Question: In my Xib. I have included 3 sub views and 3 small imageviews

![I Have to include animation to right swipe and left swipe for each view separately. Simple swipe for one view works fine according to the direction of swipe the item gets Favorited and the image position also could change ][2]
'''
//........towards right Gesture recogniser for swiping.....//
UISwipeGestureRecognizer *rightRecognizer = [[UISwipeGestureRecognizer alloc] initWithTarget:self action:@selector(rightSwipeHandle:)];
rightRecognizer.direction = UISwipeGestureRecognizerDirectionRight;
[rightRecognizer setNumberOfTouchesRequired:1];
[self.view addGestureRecognizer:rightRecognizer];
//........towards left Gesture recogniser for swiping.....//
UISwipeGestureRecognizer *leftRecognizer = [[UISwipeGestureRecognizer alloc] initWithTarget:self action:@selector(leftSwipeHandle:)];
leftRecognizer.direction = UISwipeGestureRecognizerDirectionLeft;
[leftRecognizer setNumberOfTouchesRequired:1];
[self.view addGestureRecognizer:leftRecognizer];
- (void)rightSwipeHandle:(UISwipeGestureRecognizer*)gestureRecognizer
{
NSLog(@"Right Gesture");
self.Favimage.hidden = false;
self.closeImage.hidden = true;
}
- (void)leftSwipeHandle:(UISwipeGestureRecognizer*)gestureRecognizer
{
NSLog(@"Left Gesture");
self.Favimage.hidden = true;
self.closeImage.hidden = false;
}
'''
This what im tried now. I have to do it with better animation. Thanks in advance
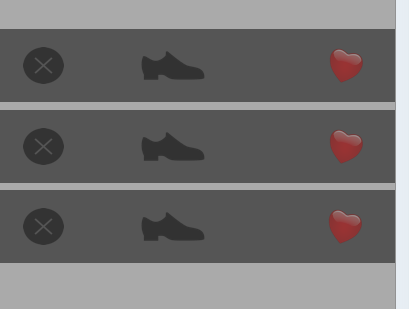
Answer: i think. This is what you are looking for
'''
- (void)rightSwipeHandle:(UISwipeGestureRecognizer*)gestureRecognizer
{
NSLog(@"Right Gesture");
self.closeImage.hidden = true;
// self.shoe.hidden = true;
//Do moving
CGRect finalFrame = CGRectMake(150,5, 64, 63);
[UIView animateWithDuration:0.5 animations:^{
_shoe.frame = finalFrame;
self.Favimage.hidden = true;
} completion:^(BOOL finished) {
self.Favimage.hidden = false;
// [_Favimage removeFromSuperview];
//[_Favimage removeFromSuperview];
//[self.view removeGestureRecognizer:gestureRecognizer];
}];
}
- (void)leftSwipeHandle:(UISwipeGestureRecognizer*)gestureRecognizer
{
NSLog(@"Left Gesture");
self.Favimage.hidden = true;
self.closeImage.hidden = false;
CGRect finalFrame = CGRectMake(77,5, 70, 63);
[UIView animateWithDuration:0.5 animations:^{
_shoe.frame = finalFrame;
} completion:^(BOOL finished) {
//self.Favimage.hidden = false;
//[_Favimage removeFromSuperview];
//[_Favimage removeFromSuperview];
//[self.view removeGestureRecognizer:gestureRecognizer];
}];
// do moving
}
'''
try this one